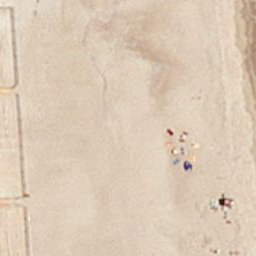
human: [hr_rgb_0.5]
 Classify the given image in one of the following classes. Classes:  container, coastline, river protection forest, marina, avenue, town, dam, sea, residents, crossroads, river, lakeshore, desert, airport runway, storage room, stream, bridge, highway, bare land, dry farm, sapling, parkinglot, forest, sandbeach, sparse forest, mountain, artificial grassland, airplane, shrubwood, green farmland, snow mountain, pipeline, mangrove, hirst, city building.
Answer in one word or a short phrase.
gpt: sandbeach